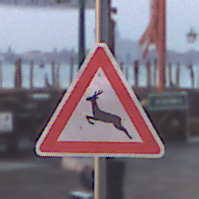
Verkehrszeichen: WildwechselRechts
Umgebung: Outdoor, Urban
Tageszeit: SunriseSunset
Wetter: Clear
Licht: Natural
Jahreszeit: NotSpecified
Kontrast: MediumContrast